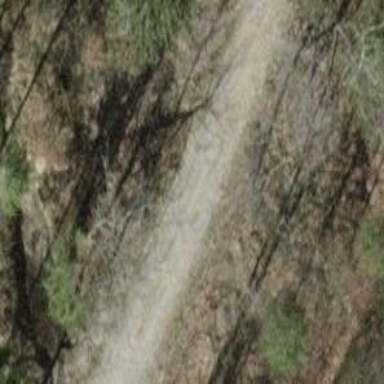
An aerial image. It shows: Track road with grade4 tracktype.